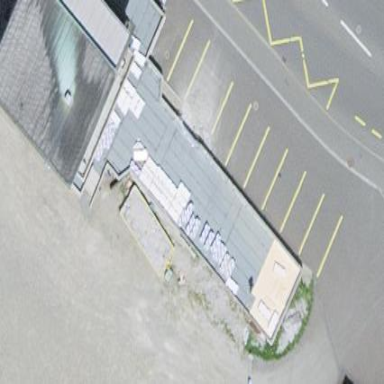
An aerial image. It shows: Restaurant building.